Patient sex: M
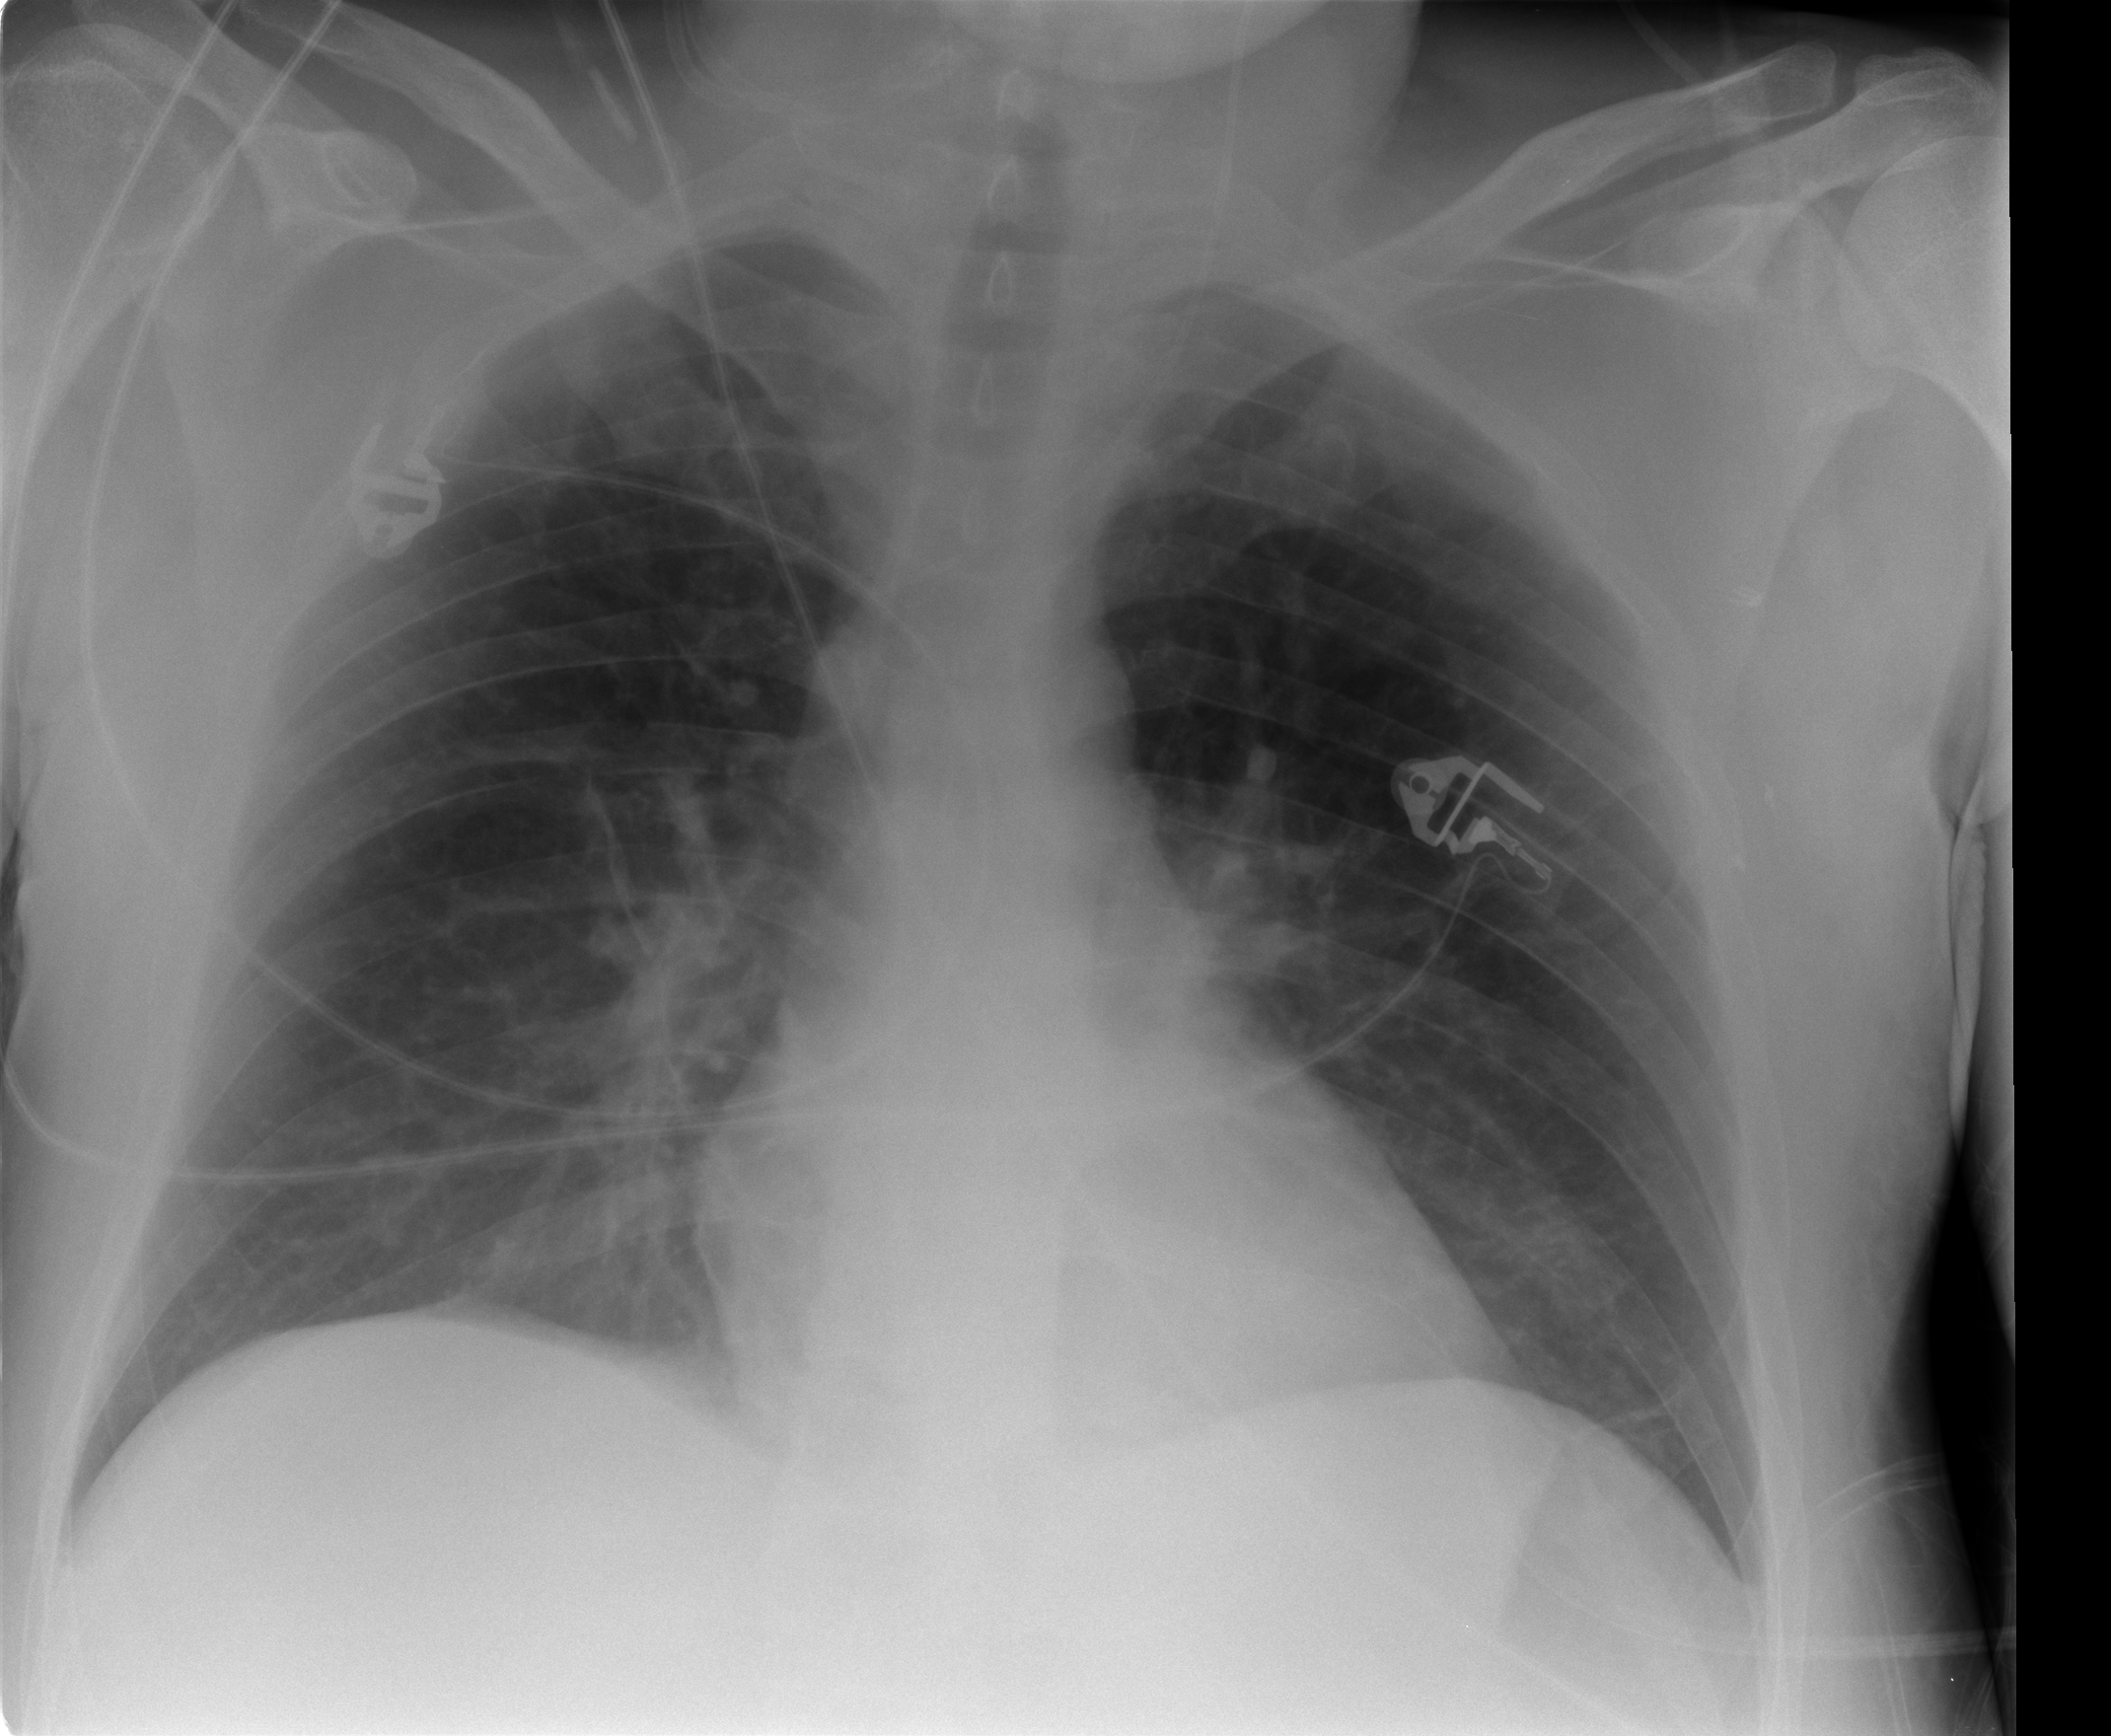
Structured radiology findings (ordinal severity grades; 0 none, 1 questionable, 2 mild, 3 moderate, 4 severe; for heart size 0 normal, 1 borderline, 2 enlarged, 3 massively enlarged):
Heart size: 0
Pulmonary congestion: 0
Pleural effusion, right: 0
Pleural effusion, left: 0
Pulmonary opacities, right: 0
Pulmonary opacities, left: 0
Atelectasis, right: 1
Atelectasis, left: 0